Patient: sex F, age 67
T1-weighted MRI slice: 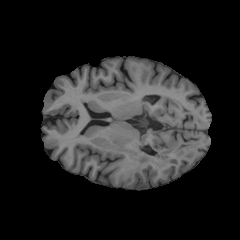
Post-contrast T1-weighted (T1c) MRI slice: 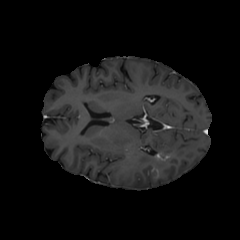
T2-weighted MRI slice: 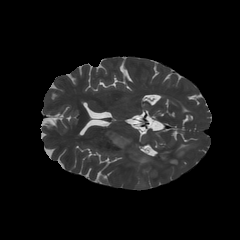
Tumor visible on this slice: yes
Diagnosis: Glioblastoma, IDH-wildtype
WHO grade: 4